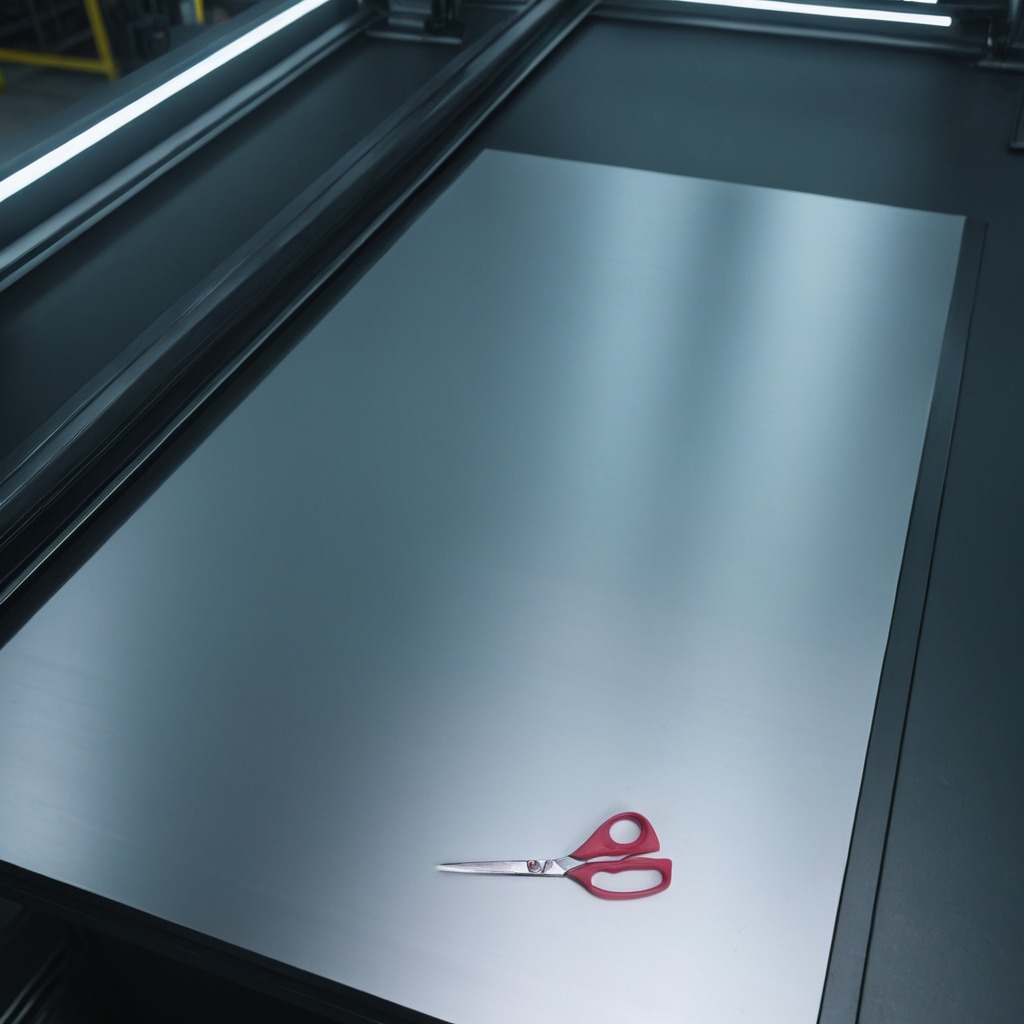
A scissor is lying on a metal table in a machine shop under fluorescent lights.